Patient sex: M
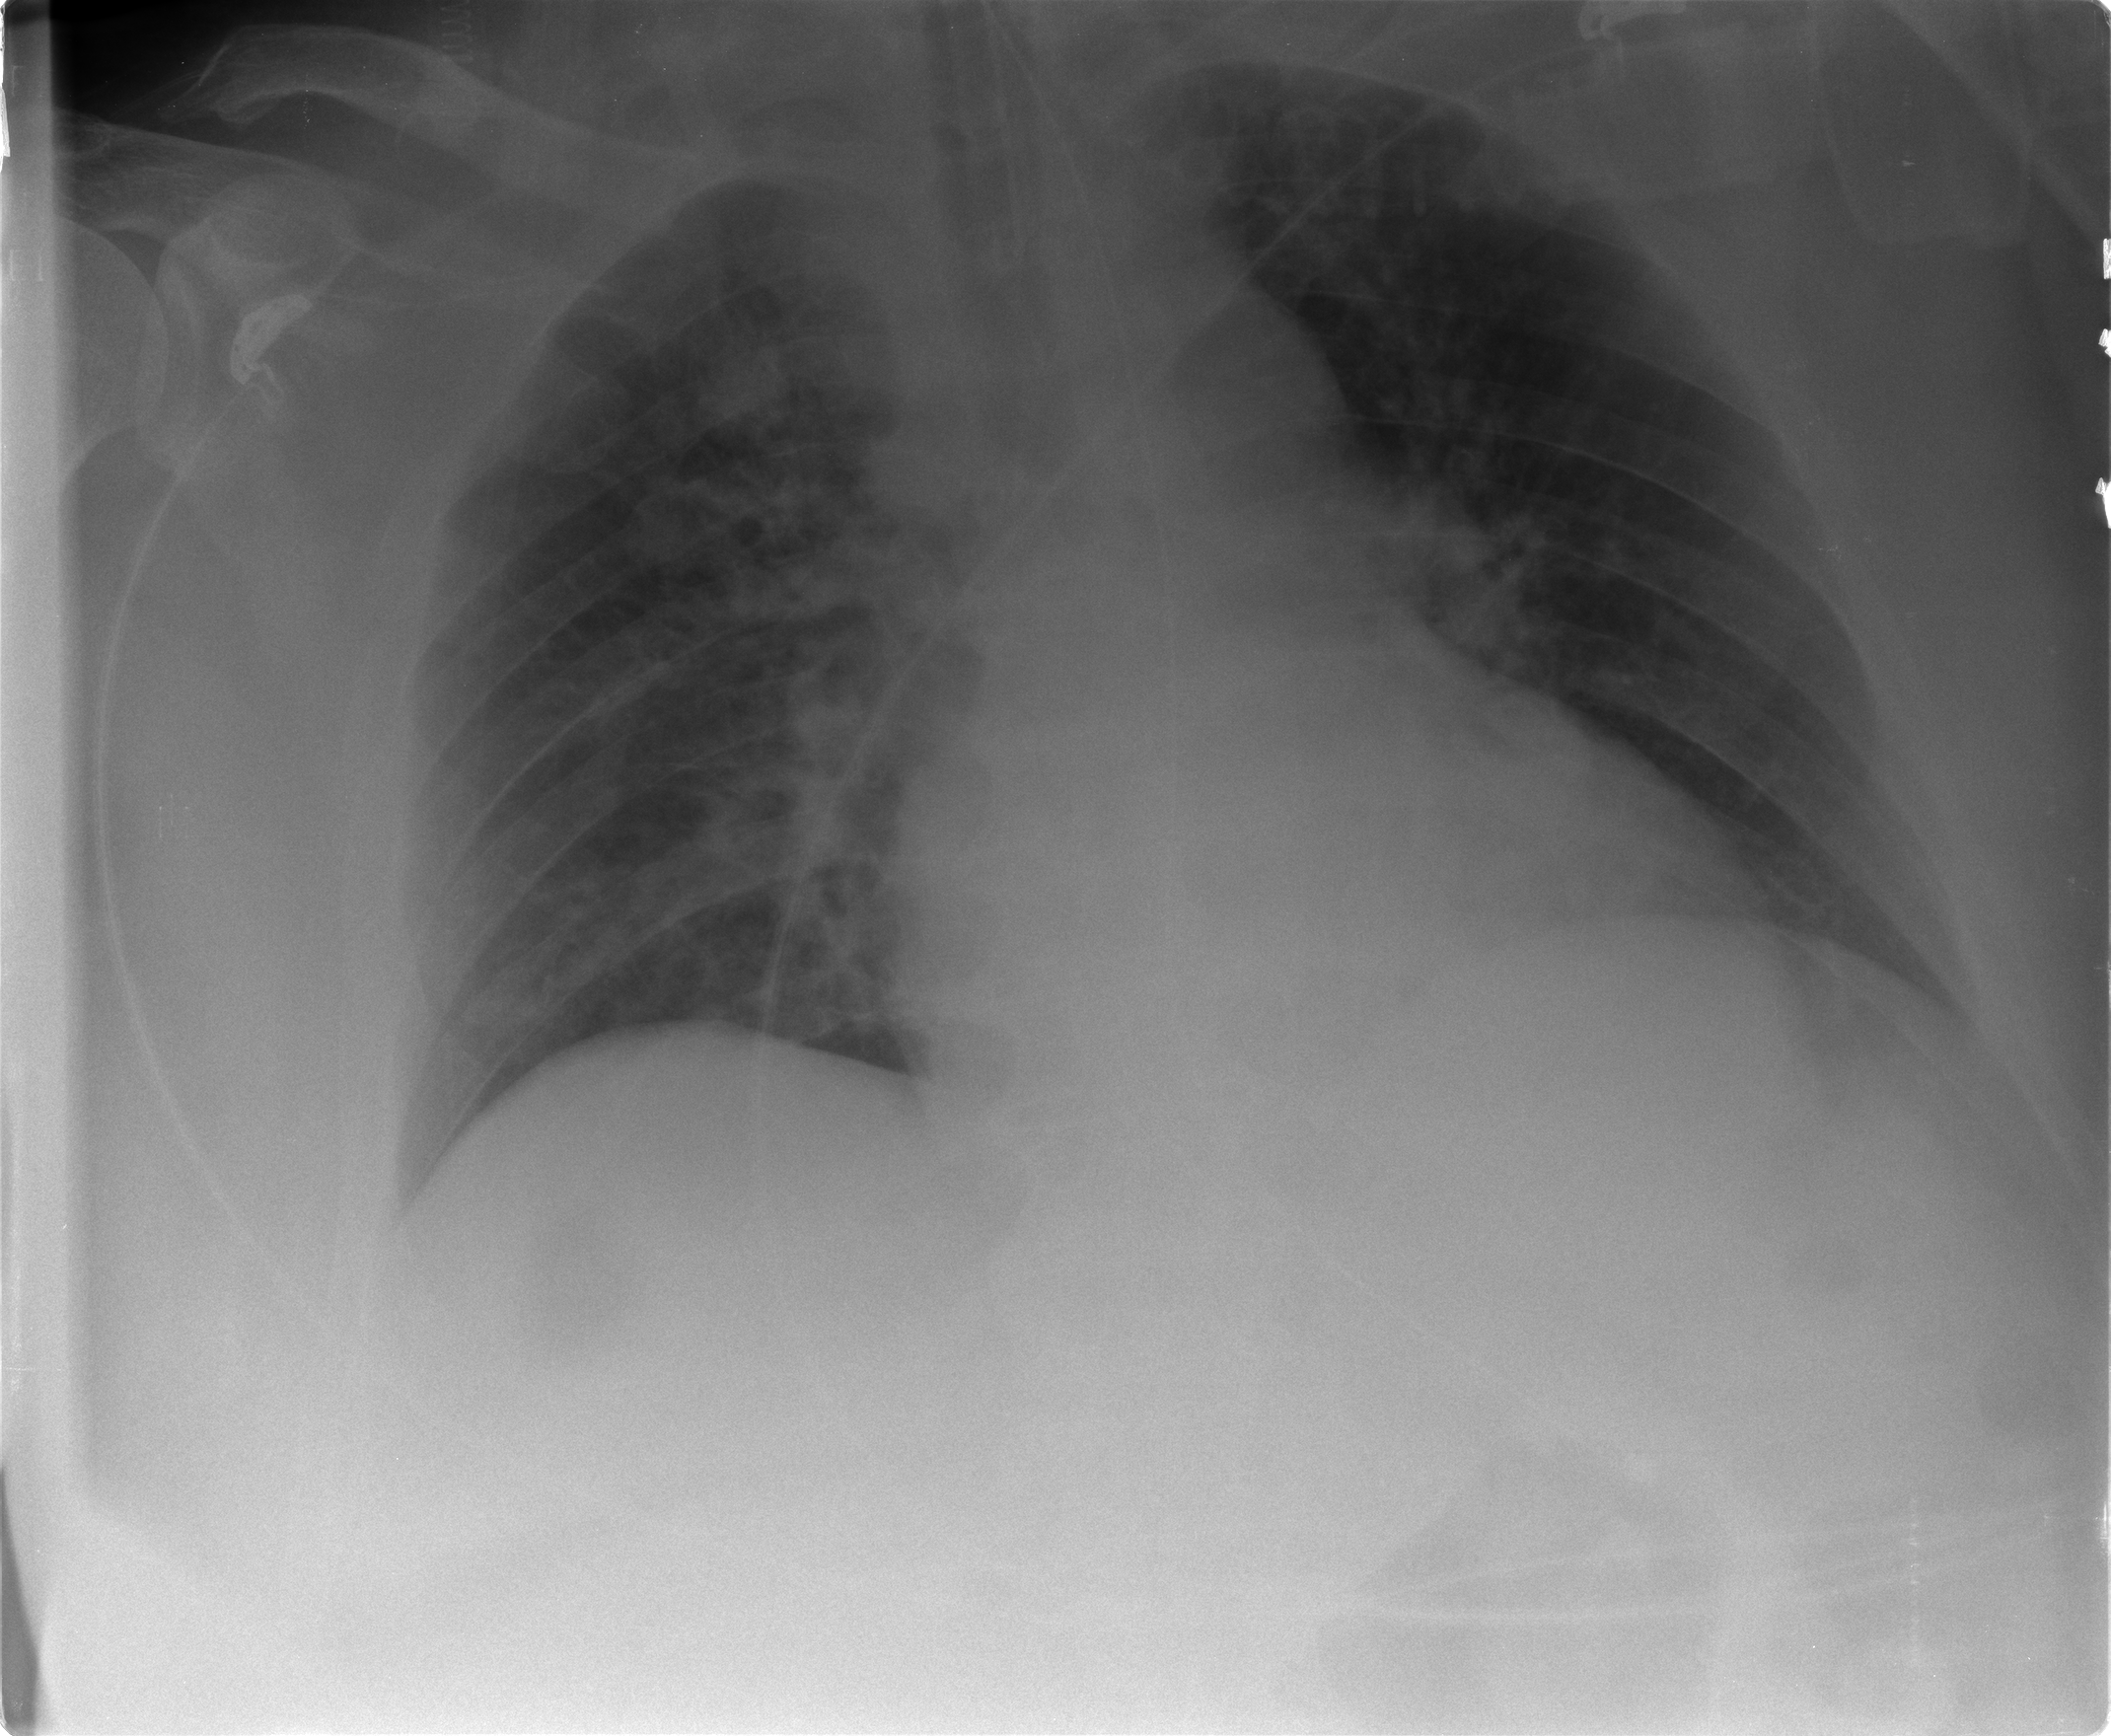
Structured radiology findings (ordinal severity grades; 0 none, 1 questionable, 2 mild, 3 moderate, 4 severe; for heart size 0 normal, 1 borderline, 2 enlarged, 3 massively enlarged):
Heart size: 1
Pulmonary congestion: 2
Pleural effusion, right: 0
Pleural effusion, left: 0
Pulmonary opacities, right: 2
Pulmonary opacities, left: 0
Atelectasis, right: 2
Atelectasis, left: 0